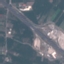
Label: Highway